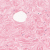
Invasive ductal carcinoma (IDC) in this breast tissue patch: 0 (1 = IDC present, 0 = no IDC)